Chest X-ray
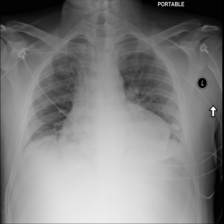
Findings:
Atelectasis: negative
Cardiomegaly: negative
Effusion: negative
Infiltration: negative
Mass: negative
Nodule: negative
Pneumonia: negative
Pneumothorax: negative
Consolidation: negative
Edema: negative
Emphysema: negative
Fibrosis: negative
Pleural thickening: negative
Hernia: negative